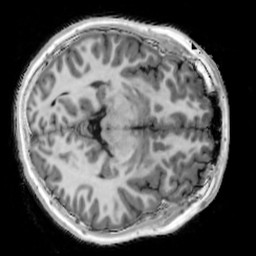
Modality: T1w
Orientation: axial
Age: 15
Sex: male
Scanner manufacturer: siemens
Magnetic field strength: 3 T
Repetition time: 4 s
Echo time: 0.00291 s